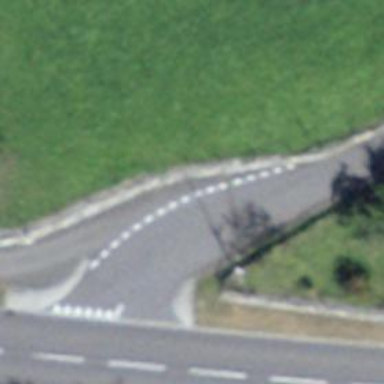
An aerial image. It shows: Road with "give way" sign.